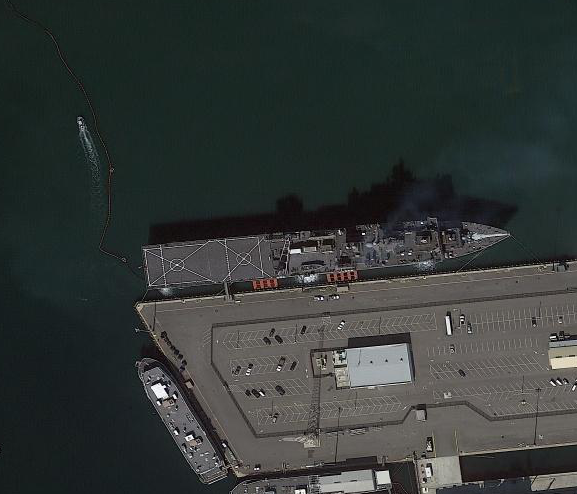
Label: combat